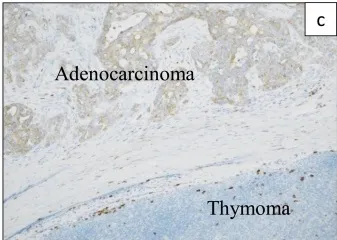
The pathological finding of this tumor. Immunohistochemical (IHC) staining was positive for MUC1 and CD5.
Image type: pathology (immunostaining)